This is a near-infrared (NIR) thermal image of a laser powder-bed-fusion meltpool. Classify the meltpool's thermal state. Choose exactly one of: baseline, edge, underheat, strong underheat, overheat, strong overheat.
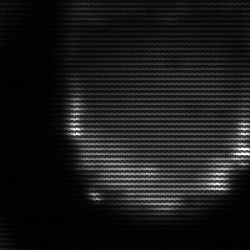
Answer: edge